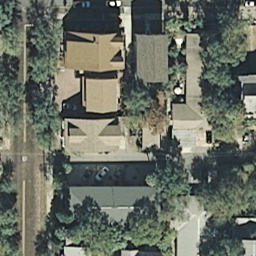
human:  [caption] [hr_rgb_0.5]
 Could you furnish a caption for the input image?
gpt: A medium residential area with a road goes through this area .

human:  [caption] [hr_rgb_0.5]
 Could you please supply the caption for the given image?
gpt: A medium residential area with houses and trees and lawn .

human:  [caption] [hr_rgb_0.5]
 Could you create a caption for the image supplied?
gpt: Many houses with plants surrounded in the medium residential area .

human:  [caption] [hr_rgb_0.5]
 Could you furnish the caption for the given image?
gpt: It is a medium residential area with houses surrounded by lawn and plants .

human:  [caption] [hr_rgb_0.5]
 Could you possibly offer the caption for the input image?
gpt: This is a medium residential area with plants flurish .